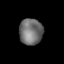
Tissue: lung
Cell type: T cells
Senescence score: 0.2432
Nuclear area (px): 601
Mean DAPI intensity: 112.316